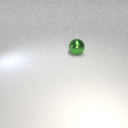
large green metal sphere